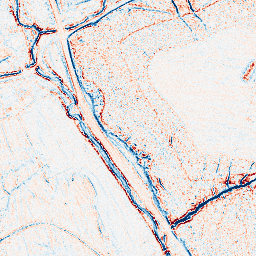
Category: edge_preserving
Decomposition family: anisotropic_diffusion
Decomposition parameters: iterations: 5
kappa: 10
gamma: 0.15
Upsampling method: edge_directed
Upsampling parameters: scale: 4
Upsampling scale: 4